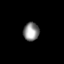
Tissue: lung
Cell type: T cells
Senescence score: 0.2213
Nuclear area (px): 283
Mean DAPI intensity: 140.085